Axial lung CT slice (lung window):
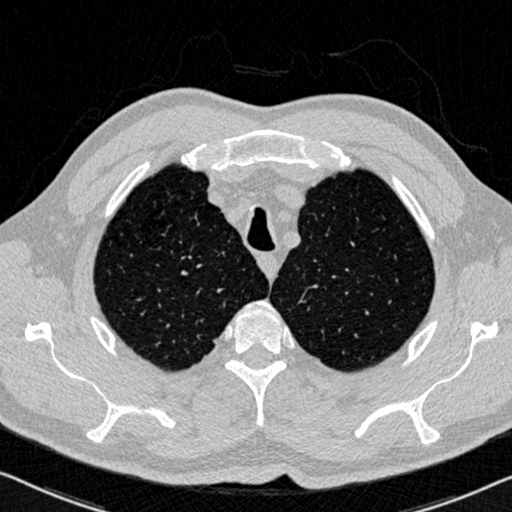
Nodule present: no